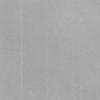
Label: dusty